Question: I'm trying to use AJAX loading a set of sucessive pages in a main page, as I show you in the next picture:

I learned (thanks to this community!) to call other pages' content, by assigning the load() function to the onclick event of a button, like this:
'''
$(document).ready(function() {
$('#btn').click(function() {
$('#result').load('./poi-data-no-heading.html');
});
});
'''
But what if I have one button with id="btn" on every page? The functionality of any button with that id will be the same always, because (I think) the document.ready is not triggered when I use the load() method, so it's never replaced with new functionality.
E.g. initial functionality should be navigate from page 1 to page 2, and when page 2 is loaded, the functionality should be to navigate from page 2 to page 3.
As Js developer, I would do the following:
'''
<!-- In the HTML file -->
<button id="btn" onclick="loadContent()">Load</button>
<div id="result"></div>
/* In the JS file */
function loadContent(){
/*the code to retrieve content*/
$('#result').load('http://fiddle.jshell.net/webdevem/JfcJp/show/');
}
'''
This way I could assign the functionality to every button, no matter what's the ID or if the document.ready is triggered. But mixing Js with JQuery is not an option... So, how do you think I should manage to do something similar with JQuery?
Thanks in advance.
P/d: Here is a useful fiddle I used to try ideas: <URL>
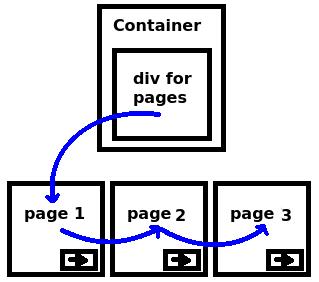
Answer: You could use the 'on()' event from jQuery, which can listen for events on elements dynamically rendered (you can't do that with the 'click()' method). So in this case you have to listen to the event on a parent element, one that doesn't change with the load method. On that button, use an HTML5 'data-*' attribute to define the id that you wish to load.
HTML:
'''
<btn id="result" data-load-id="1">Load</btn>
'''
Javascript:
'''
$('#container').on('click', '#result', function() {
var id_to_load = $(this).data('load-id');
load('/url?' + id_to_load);
});
'''
I've updated your fiddle : <URL>